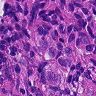
Metastatic tissue present: yes